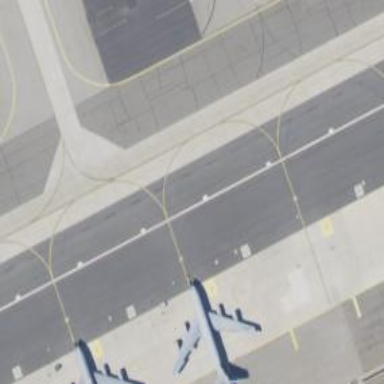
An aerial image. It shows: Image of taxiway at airport.